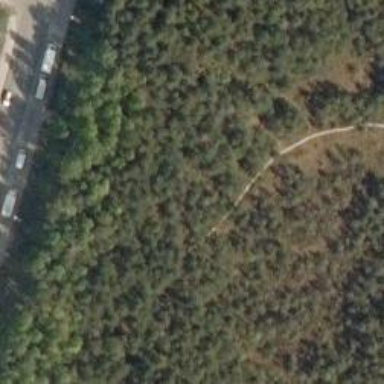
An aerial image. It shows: Path.